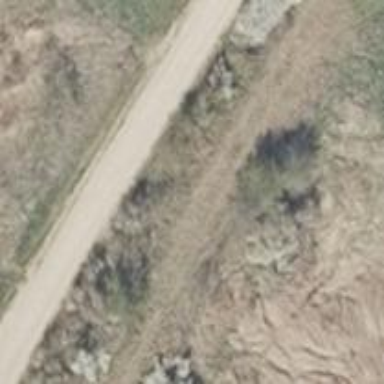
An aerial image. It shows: Well-maintained track road of grade 1.